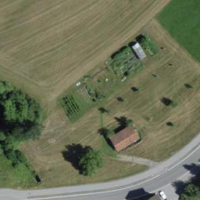
EUNIS habitat code: 24
Species observed at this site:
Tanacetum parthenium